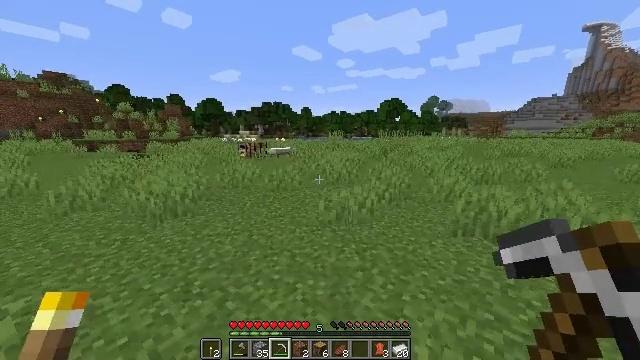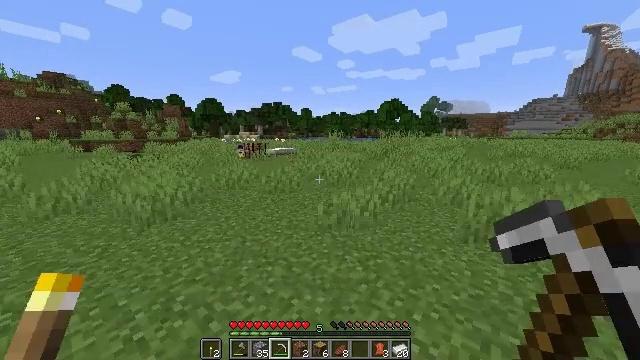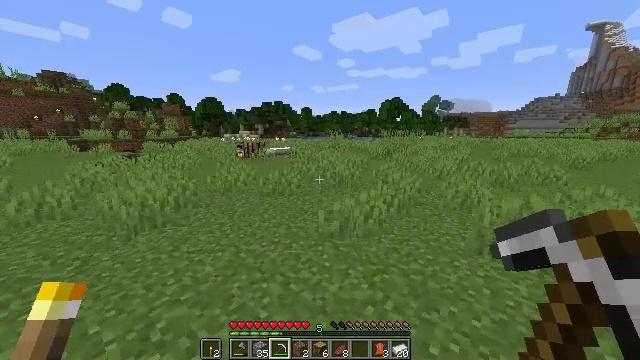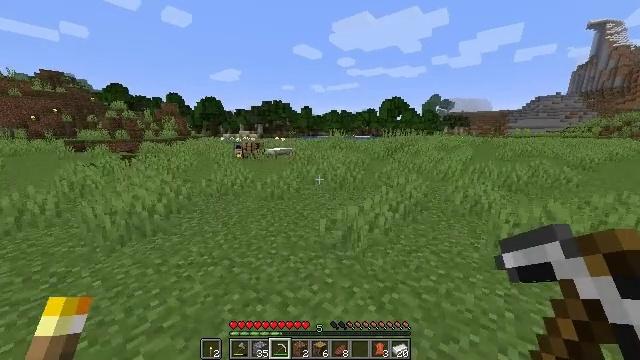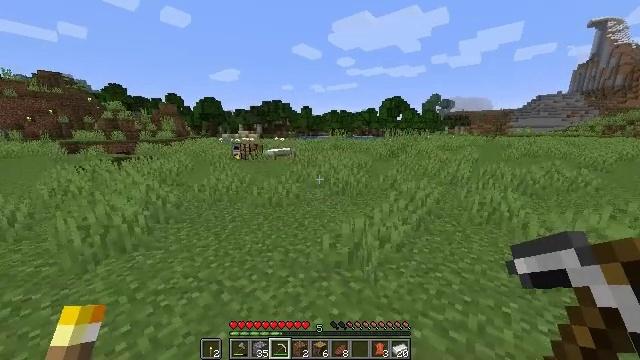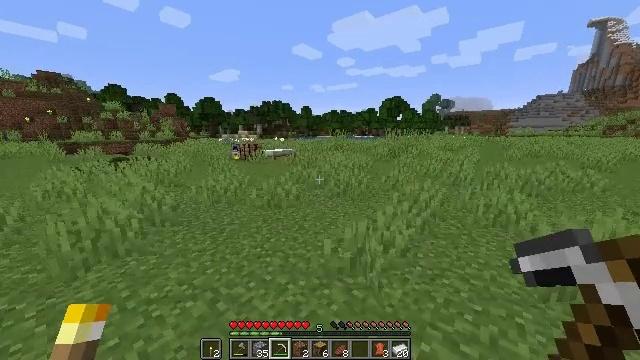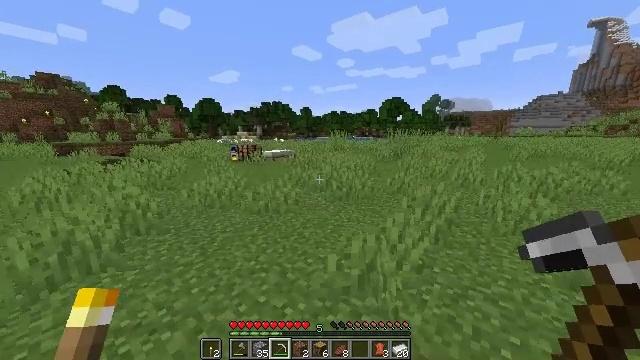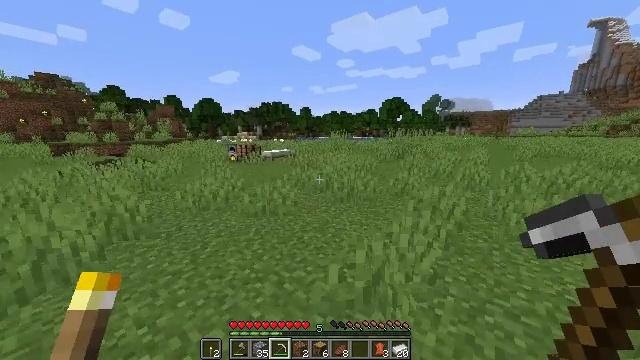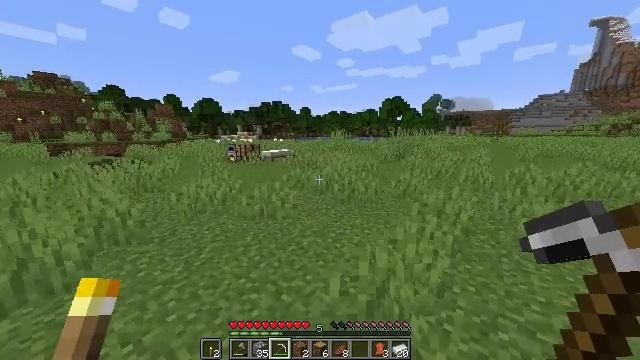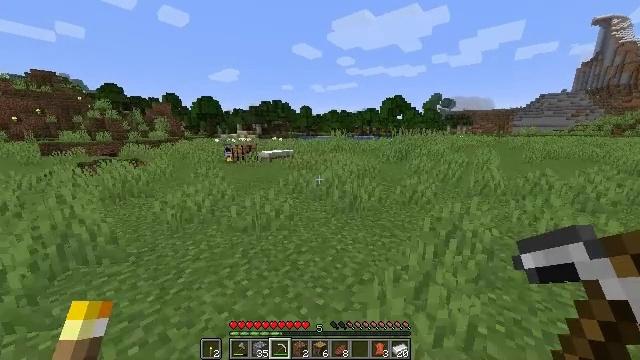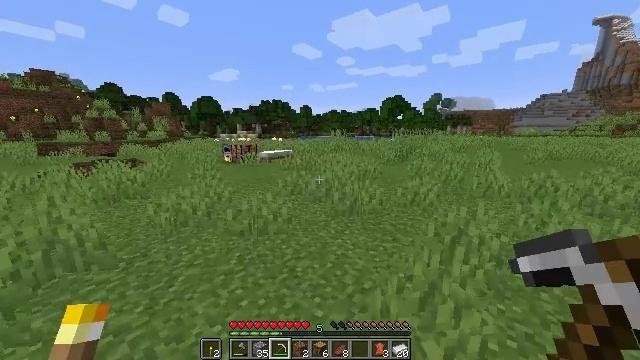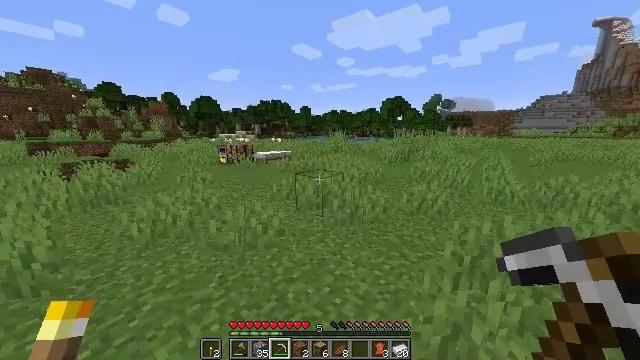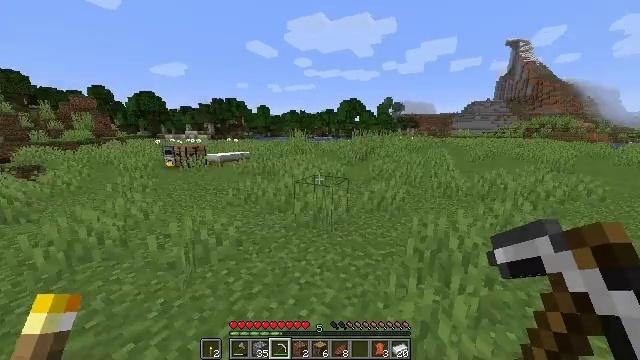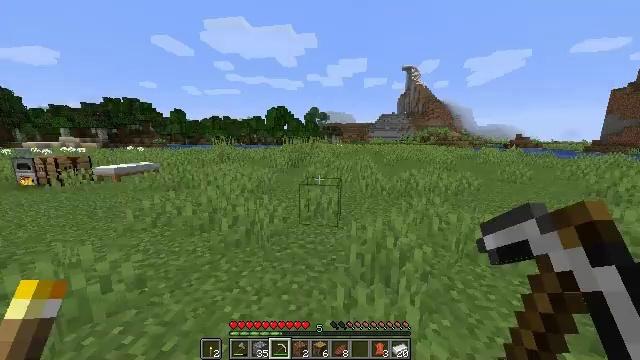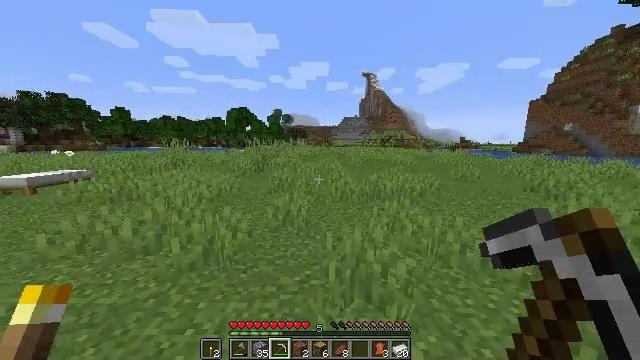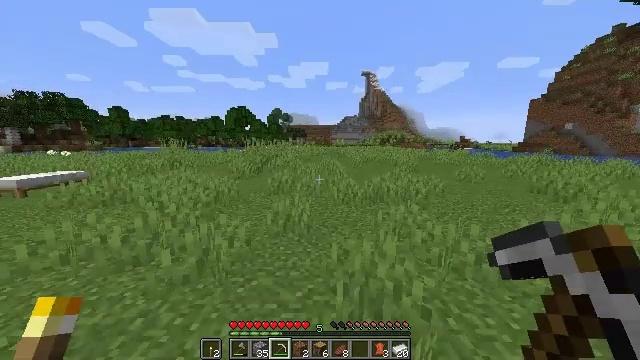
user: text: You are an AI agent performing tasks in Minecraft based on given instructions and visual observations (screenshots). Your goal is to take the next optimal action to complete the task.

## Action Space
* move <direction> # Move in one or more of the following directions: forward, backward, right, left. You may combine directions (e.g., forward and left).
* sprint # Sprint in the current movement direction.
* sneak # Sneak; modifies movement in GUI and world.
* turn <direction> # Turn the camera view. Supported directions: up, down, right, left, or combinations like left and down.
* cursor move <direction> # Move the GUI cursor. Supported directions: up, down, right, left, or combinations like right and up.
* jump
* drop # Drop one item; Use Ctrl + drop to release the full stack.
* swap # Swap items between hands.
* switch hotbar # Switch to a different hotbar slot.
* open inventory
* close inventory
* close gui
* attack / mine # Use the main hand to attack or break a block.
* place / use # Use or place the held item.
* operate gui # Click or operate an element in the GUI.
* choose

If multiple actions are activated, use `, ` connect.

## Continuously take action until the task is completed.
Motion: motion action
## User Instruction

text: Retrieve the white bed for later use.
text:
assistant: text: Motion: move forward, sprint
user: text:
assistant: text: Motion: move forward, sprint
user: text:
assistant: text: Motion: move forward, sprint
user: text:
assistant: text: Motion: move forward, sprint
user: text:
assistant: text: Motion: move forward, sprint
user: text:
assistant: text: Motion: move forward, sprint
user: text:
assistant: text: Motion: move forward, sprint
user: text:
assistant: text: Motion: move forward, sprint
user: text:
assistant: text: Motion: move forward, sprint
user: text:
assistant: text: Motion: move forward, sprint
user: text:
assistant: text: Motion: move forward, sprint
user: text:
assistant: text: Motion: move forward, sprint, turn right
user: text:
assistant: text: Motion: move forward, sprint, turn right and up
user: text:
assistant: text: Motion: move forward, sprint, turn right
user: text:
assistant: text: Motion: move forward, sprint
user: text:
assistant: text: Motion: move forward
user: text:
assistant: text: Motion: move forward
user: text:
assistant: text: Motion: move forward and move left
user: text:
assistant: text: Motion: move forward and move left, turn right
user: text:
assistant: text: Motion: move forward and move left, turn right
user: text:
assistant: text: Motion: move forward and move left
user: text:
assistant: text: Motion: move forward
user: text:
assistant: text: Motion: move forward
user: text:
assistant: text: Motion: move forward
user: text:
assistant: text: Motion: move forward
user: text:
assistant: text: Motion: move forward
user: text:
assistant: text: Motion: move forward
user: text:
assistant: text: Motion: move forward
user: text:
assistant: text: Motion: move forward
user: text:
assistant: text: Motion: move forward